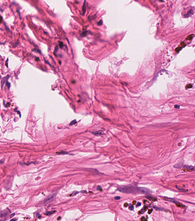
Tumor epithelial tissue: no
Tumor-associated stroma tissue: yes
Normal tissue: no